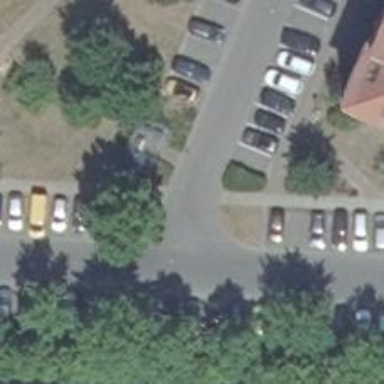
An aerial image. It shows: Service road with diagonal parking lanes on both sides.